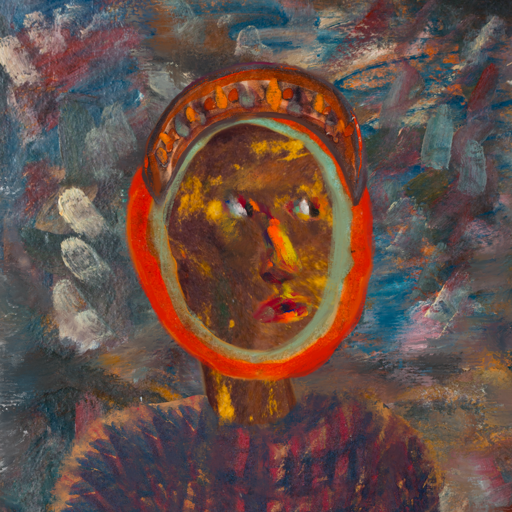
Background: Boggyland, Head And Neck Side: Comrade, Face Side: An_Impression, Bust: In_The_Sun, Hair Side: Sisters, Head Accessory: Hypocrite, Second Necklace: Blank, Necklace: Blank, Baby: Blank